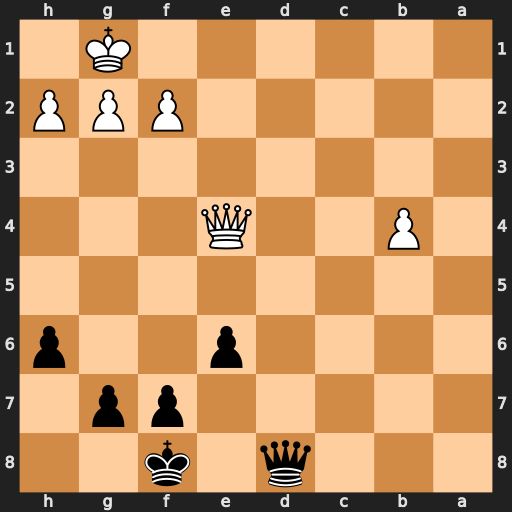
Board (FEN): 3q1k2/5pp1/4p2p/8/1P2Q3/8/5PPP/6K1
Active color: b
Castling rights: -
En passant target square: -
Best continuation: Qd1+ Qe1 Qxe1#